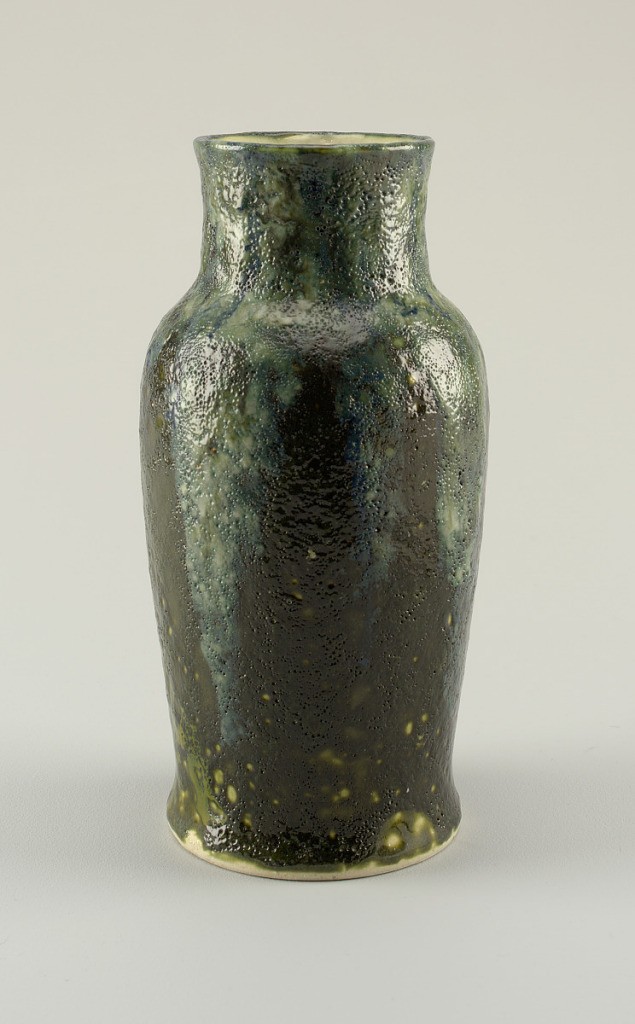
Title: Vase
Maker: Dedham Pottery, United States, 1896 – 1942
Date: ca. 1896–1908
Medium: stoneware
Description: Gray-white stoneware body, thrown. Baluster body with cylindrical neck, slightly flaring; base also slightly flaring; not foot. Exterior covered with an olive green volcanic glaze pitted with yellow-green "craters."  A blue-gray and green glaze flowing over the base glaze extending from rim to shoulder, also pitted. Bottom not glazed. Interior covered with clear glaze.